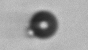
Label: bead